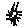
Label: sun